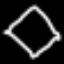
Label: diamond